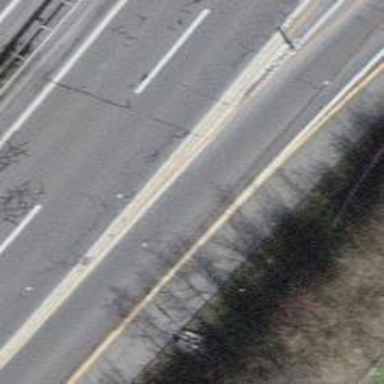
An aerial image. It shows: Asphalt motorway link.